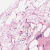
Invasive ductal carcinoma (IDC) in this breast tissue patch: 1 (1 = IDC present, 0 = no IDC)